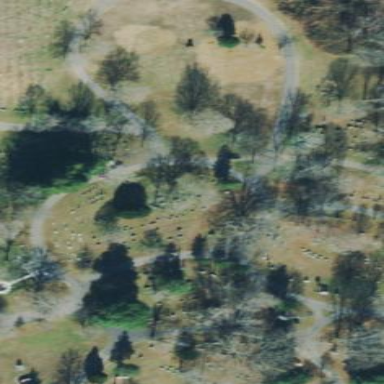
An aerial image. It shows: Sector in the cemetery.